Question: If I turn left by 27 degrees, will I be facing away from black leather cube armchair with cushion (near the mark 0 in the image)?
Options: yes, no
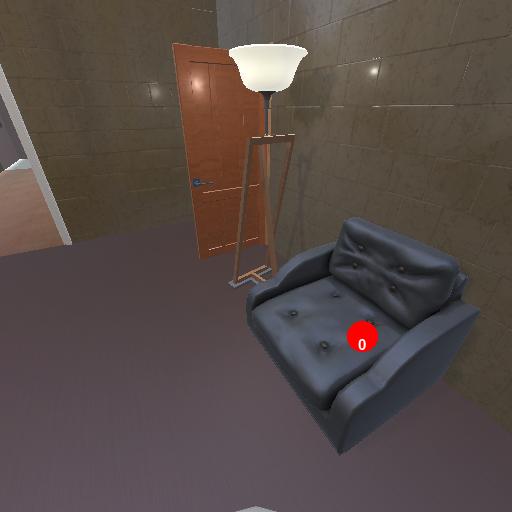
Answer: yes